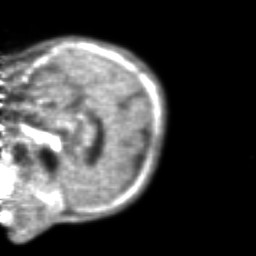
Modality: PET
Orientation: sagittal
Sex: female
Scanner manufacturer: ge